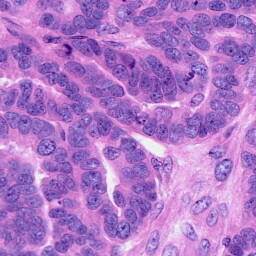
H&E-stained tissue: Ovarian